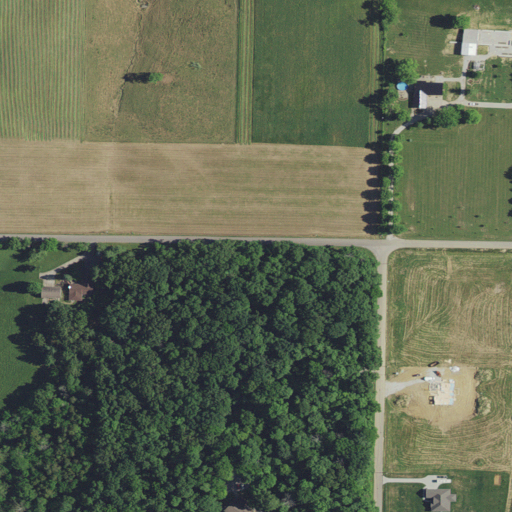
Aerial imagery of ridge(s) in Indiana named Gaynor Ridge containing pasture, deciduous forest, open development, mixed forest, low intensity development, and medium intensity development